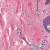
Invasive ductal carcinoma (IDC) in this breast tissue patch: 0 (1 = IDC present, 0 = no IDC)